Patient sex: F
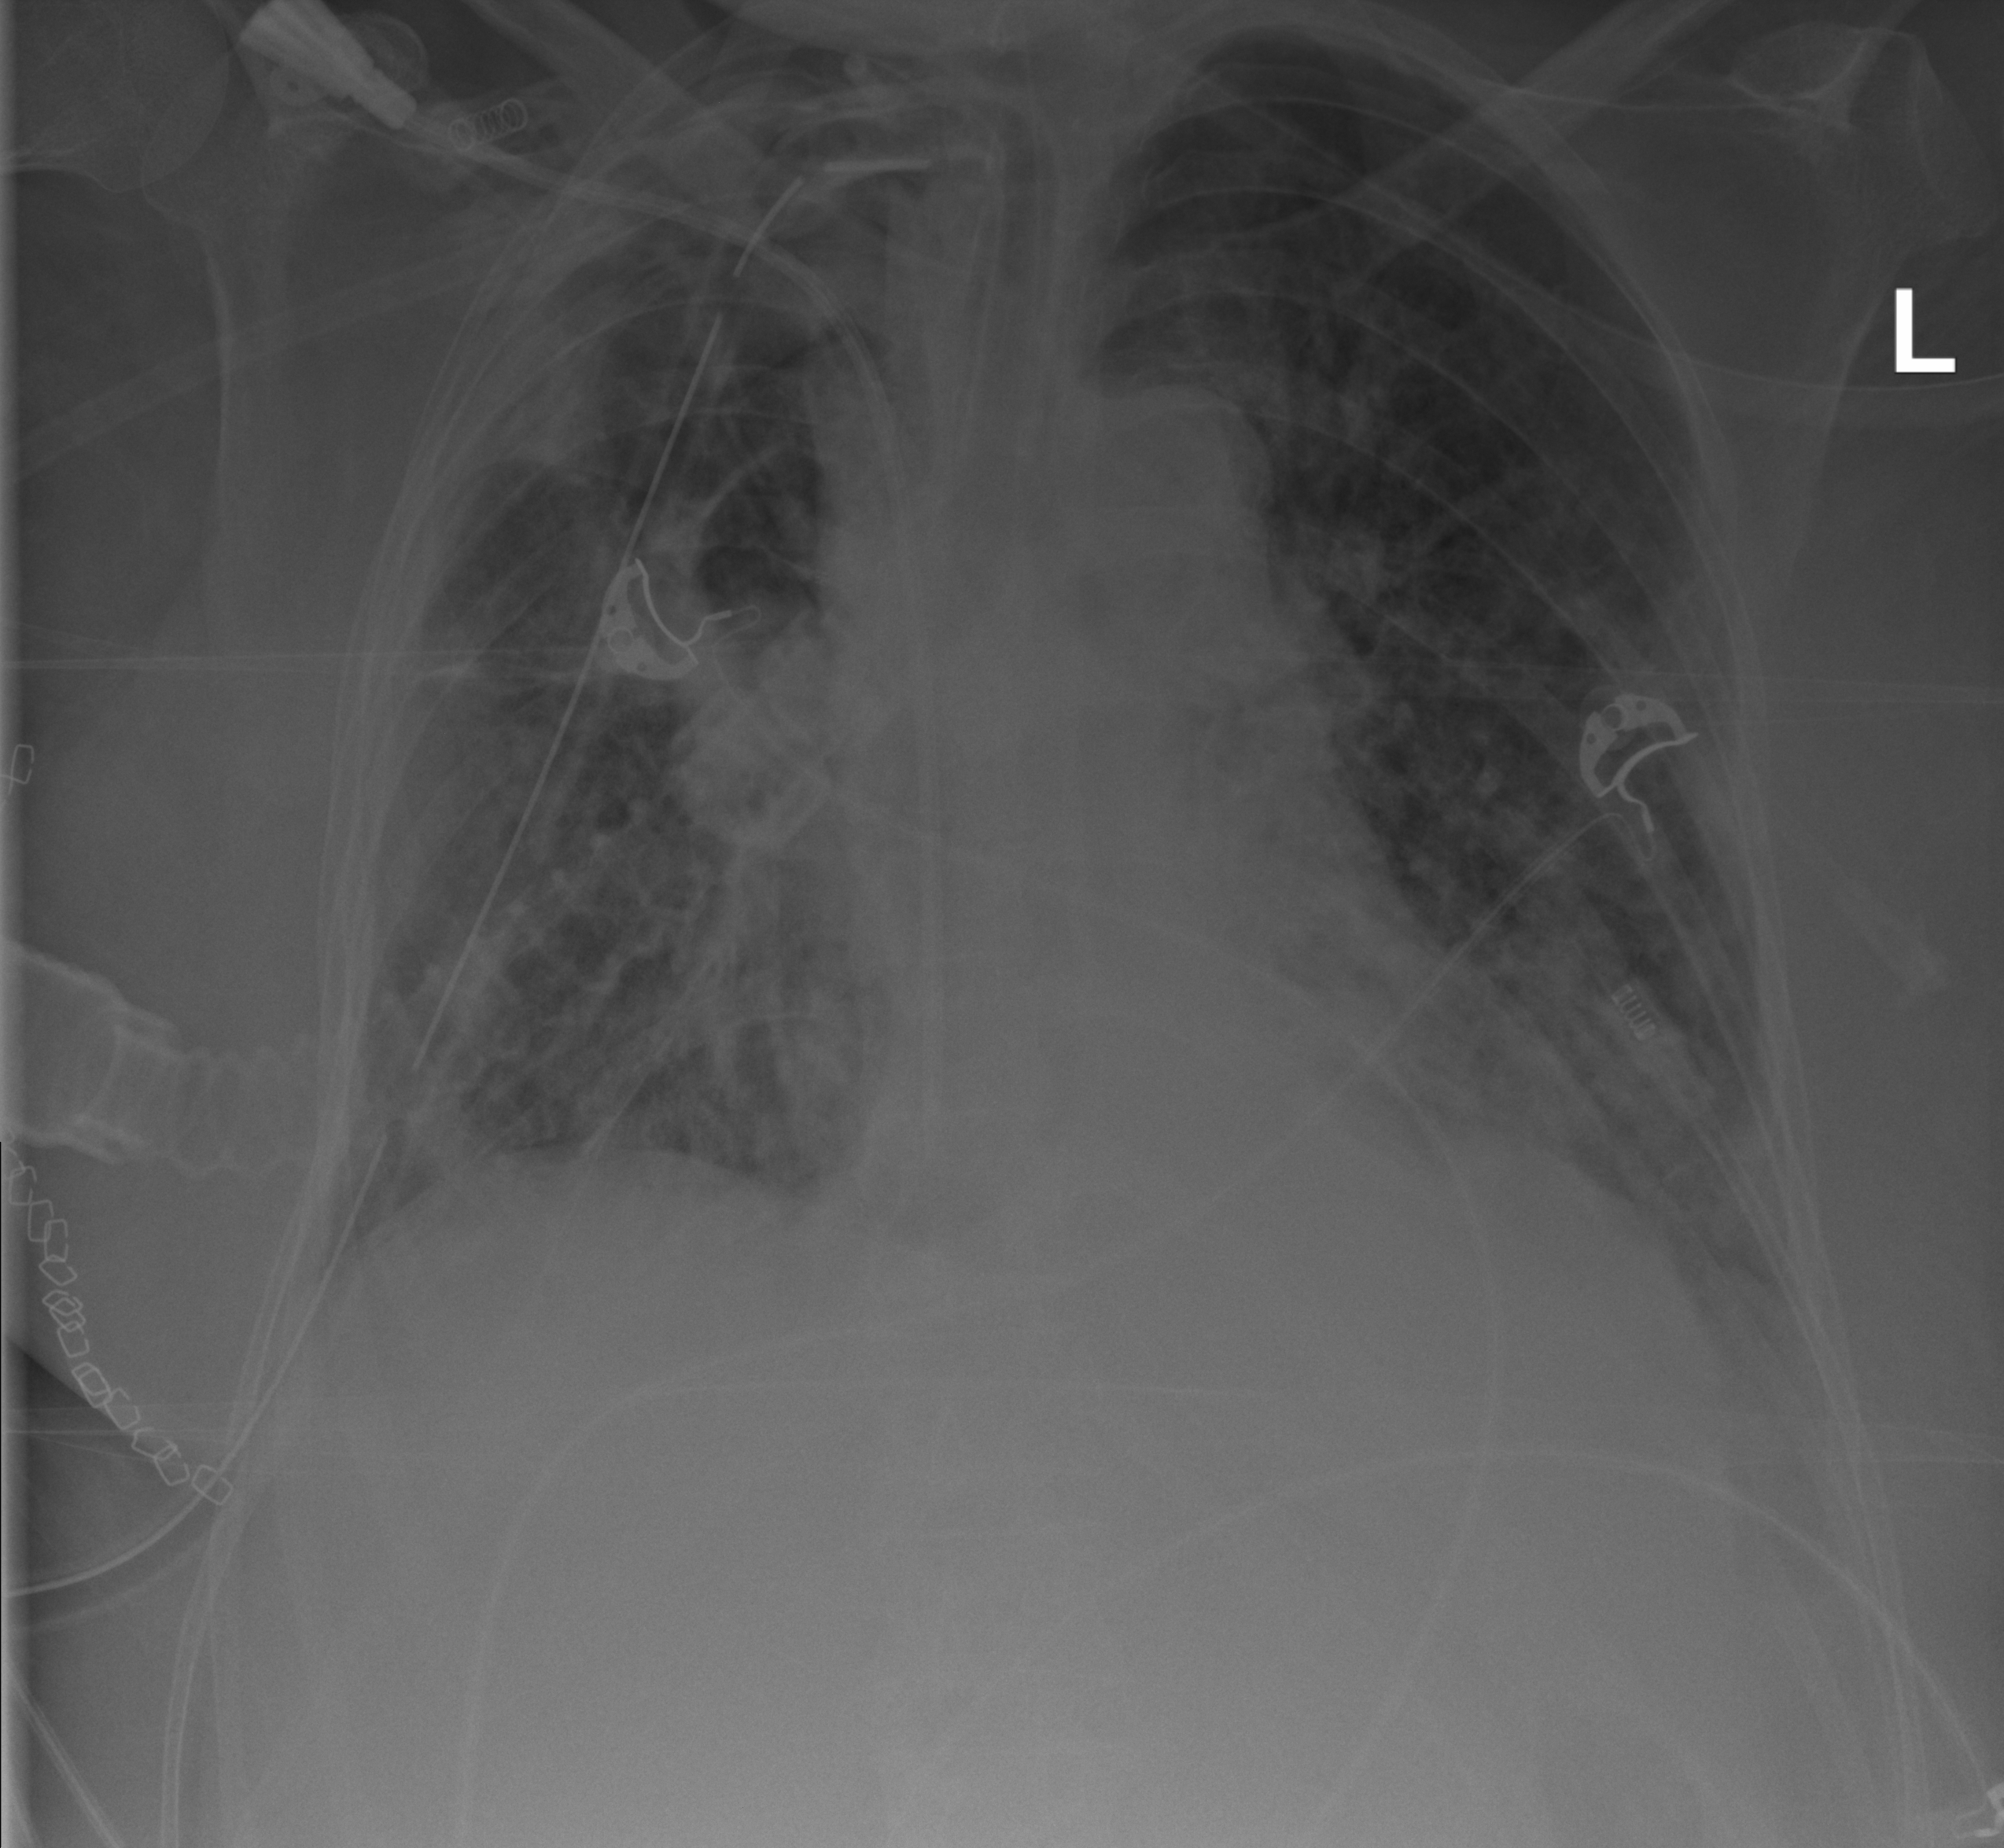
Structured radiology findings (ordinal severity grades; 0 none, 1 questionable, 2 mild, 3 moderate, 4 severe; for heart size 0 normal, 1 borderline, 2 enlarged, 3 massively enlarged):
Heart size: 0
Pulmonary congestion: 2
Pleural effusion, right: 0
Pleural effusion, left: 0
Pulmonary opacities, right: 3
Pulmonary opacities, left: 2
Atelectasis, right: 3
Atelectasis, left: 2